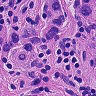
Metastatic tissue present: yes